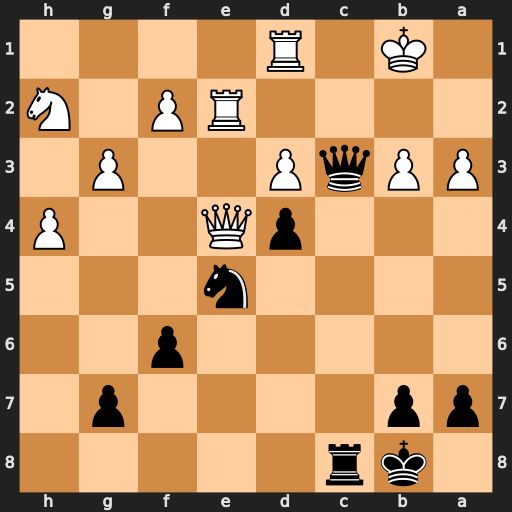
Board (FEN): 1kr5/pp4p1/5p2/4n3/3pQ2P/PPqP2P1/4RP1N/1K1R4
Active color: b
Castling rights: -
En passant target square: -
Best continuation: Qxb3+ Rb2 Qxd1+